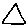
Label: triangle